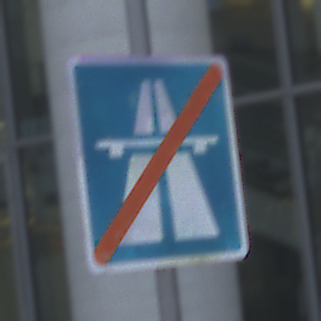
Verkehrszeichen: EndeAutbahn
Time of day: SunriseSunset
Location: Outdoor (Urban)
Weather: PartlyCloudy
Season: NotSpecified
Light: Natural